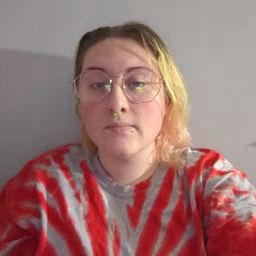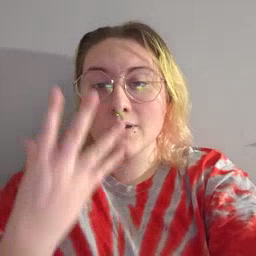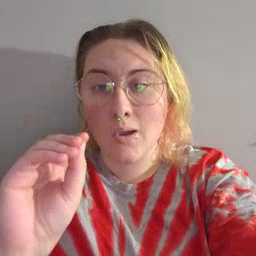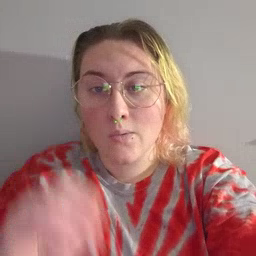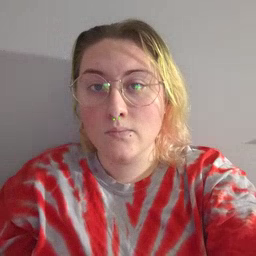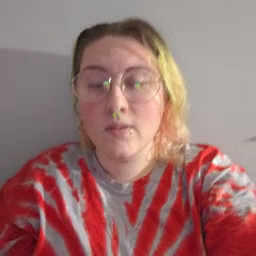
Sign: go